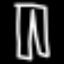
Label: pants